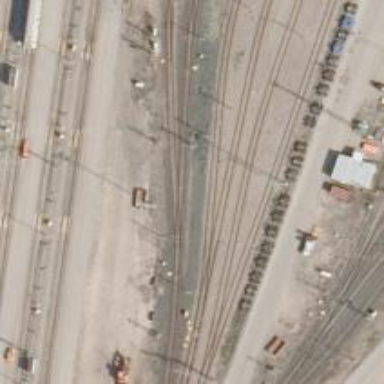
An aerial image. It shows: Rail yard with electrified contact lines for railway operations.